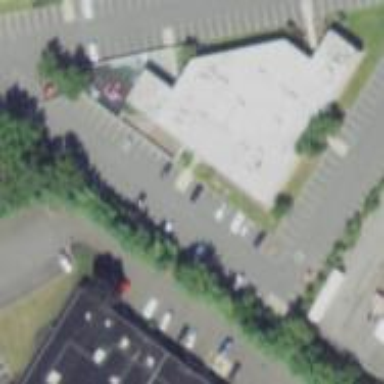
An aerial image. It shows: Commercial building.